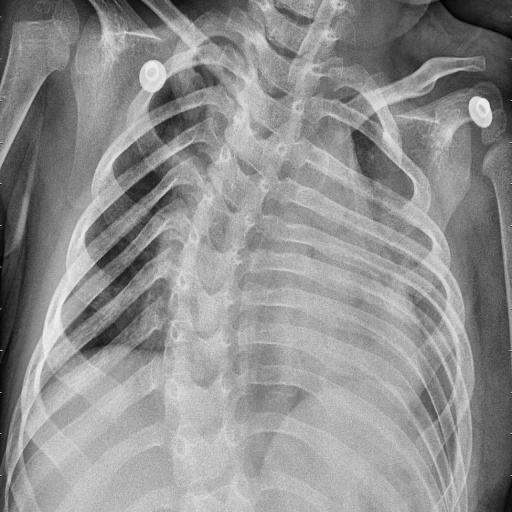
Finding: PNEUMONIA